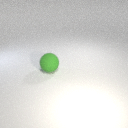
large green rubber sphere